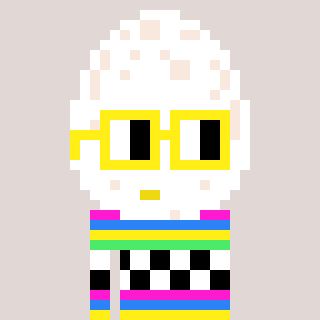
a pixel art character with square yellow glasses, a egg-shaped head and a cold-colored body on a warm background